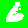
Digit: 6